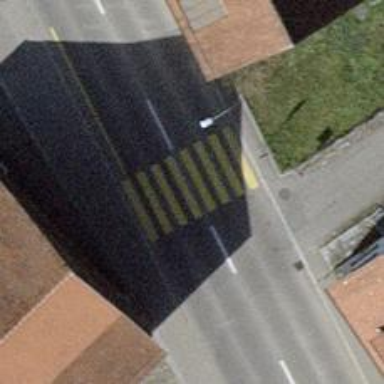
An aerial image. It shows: Marked crossing on footway.